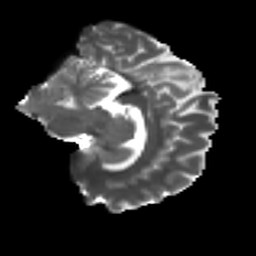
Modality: T2w
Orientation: sagittal
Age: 27
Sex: female
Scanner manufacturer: ge
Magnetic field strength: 3 T
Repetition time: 7.8 s
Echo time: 0.0606 s